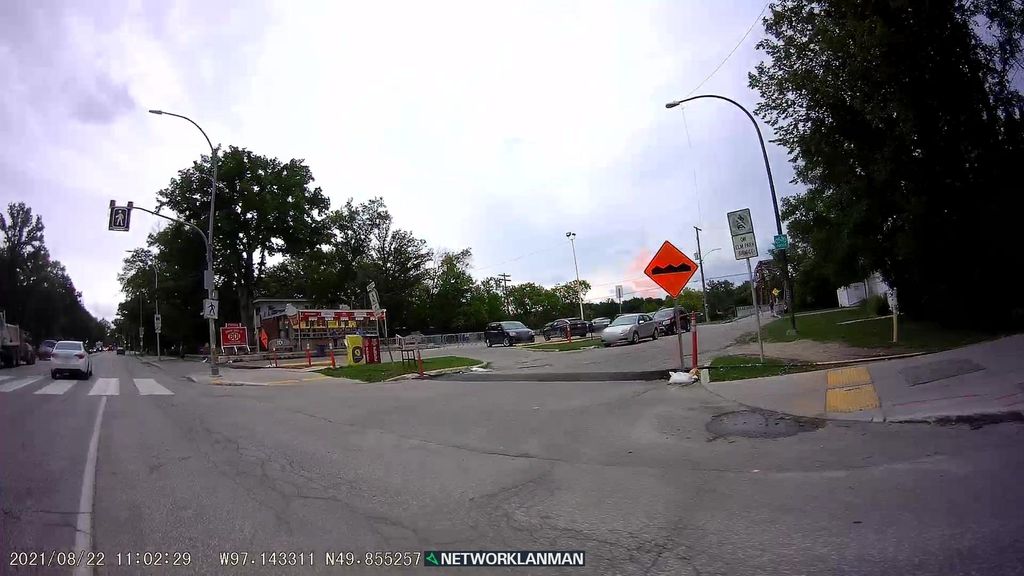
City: winnipeg